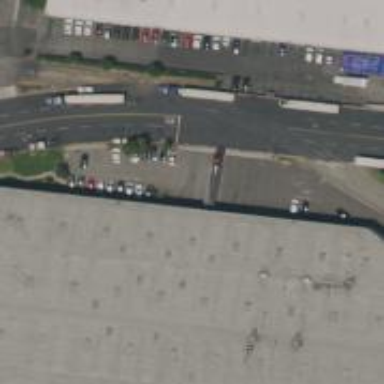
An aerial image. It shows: Warehouse building.